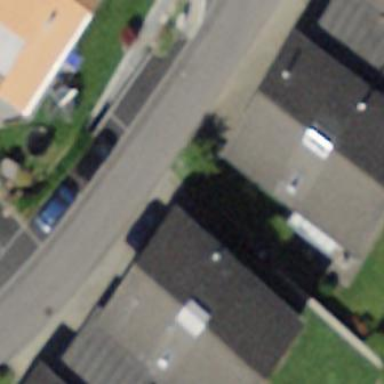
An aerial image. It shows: Residential building.